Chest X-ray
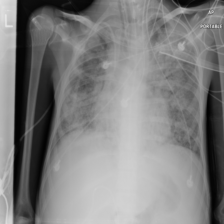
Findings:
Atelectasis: negative
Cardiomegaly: negative
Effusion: negative
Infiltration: negative
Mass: negative
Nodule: negative
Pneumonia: negative
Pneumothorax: negative
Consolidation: negative
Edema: positive
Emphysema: negative
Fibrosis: negative
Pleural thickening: negative
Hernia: negative